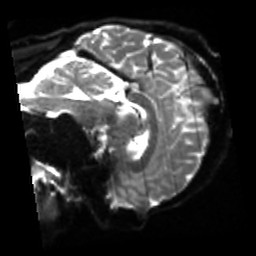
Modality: sbref
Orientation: sagittal
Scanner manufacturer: siemens
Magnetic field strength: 3 T
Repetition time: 4 s
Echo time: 0.0594 s